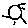
Label: sun